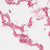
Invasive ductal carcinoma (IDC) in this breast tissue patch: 0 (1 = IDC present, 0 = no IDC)